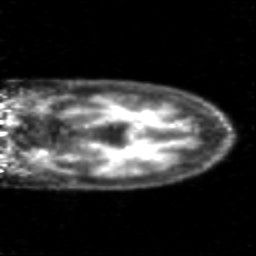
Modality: PET
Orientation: coronal
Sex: female
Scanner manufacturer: siemens